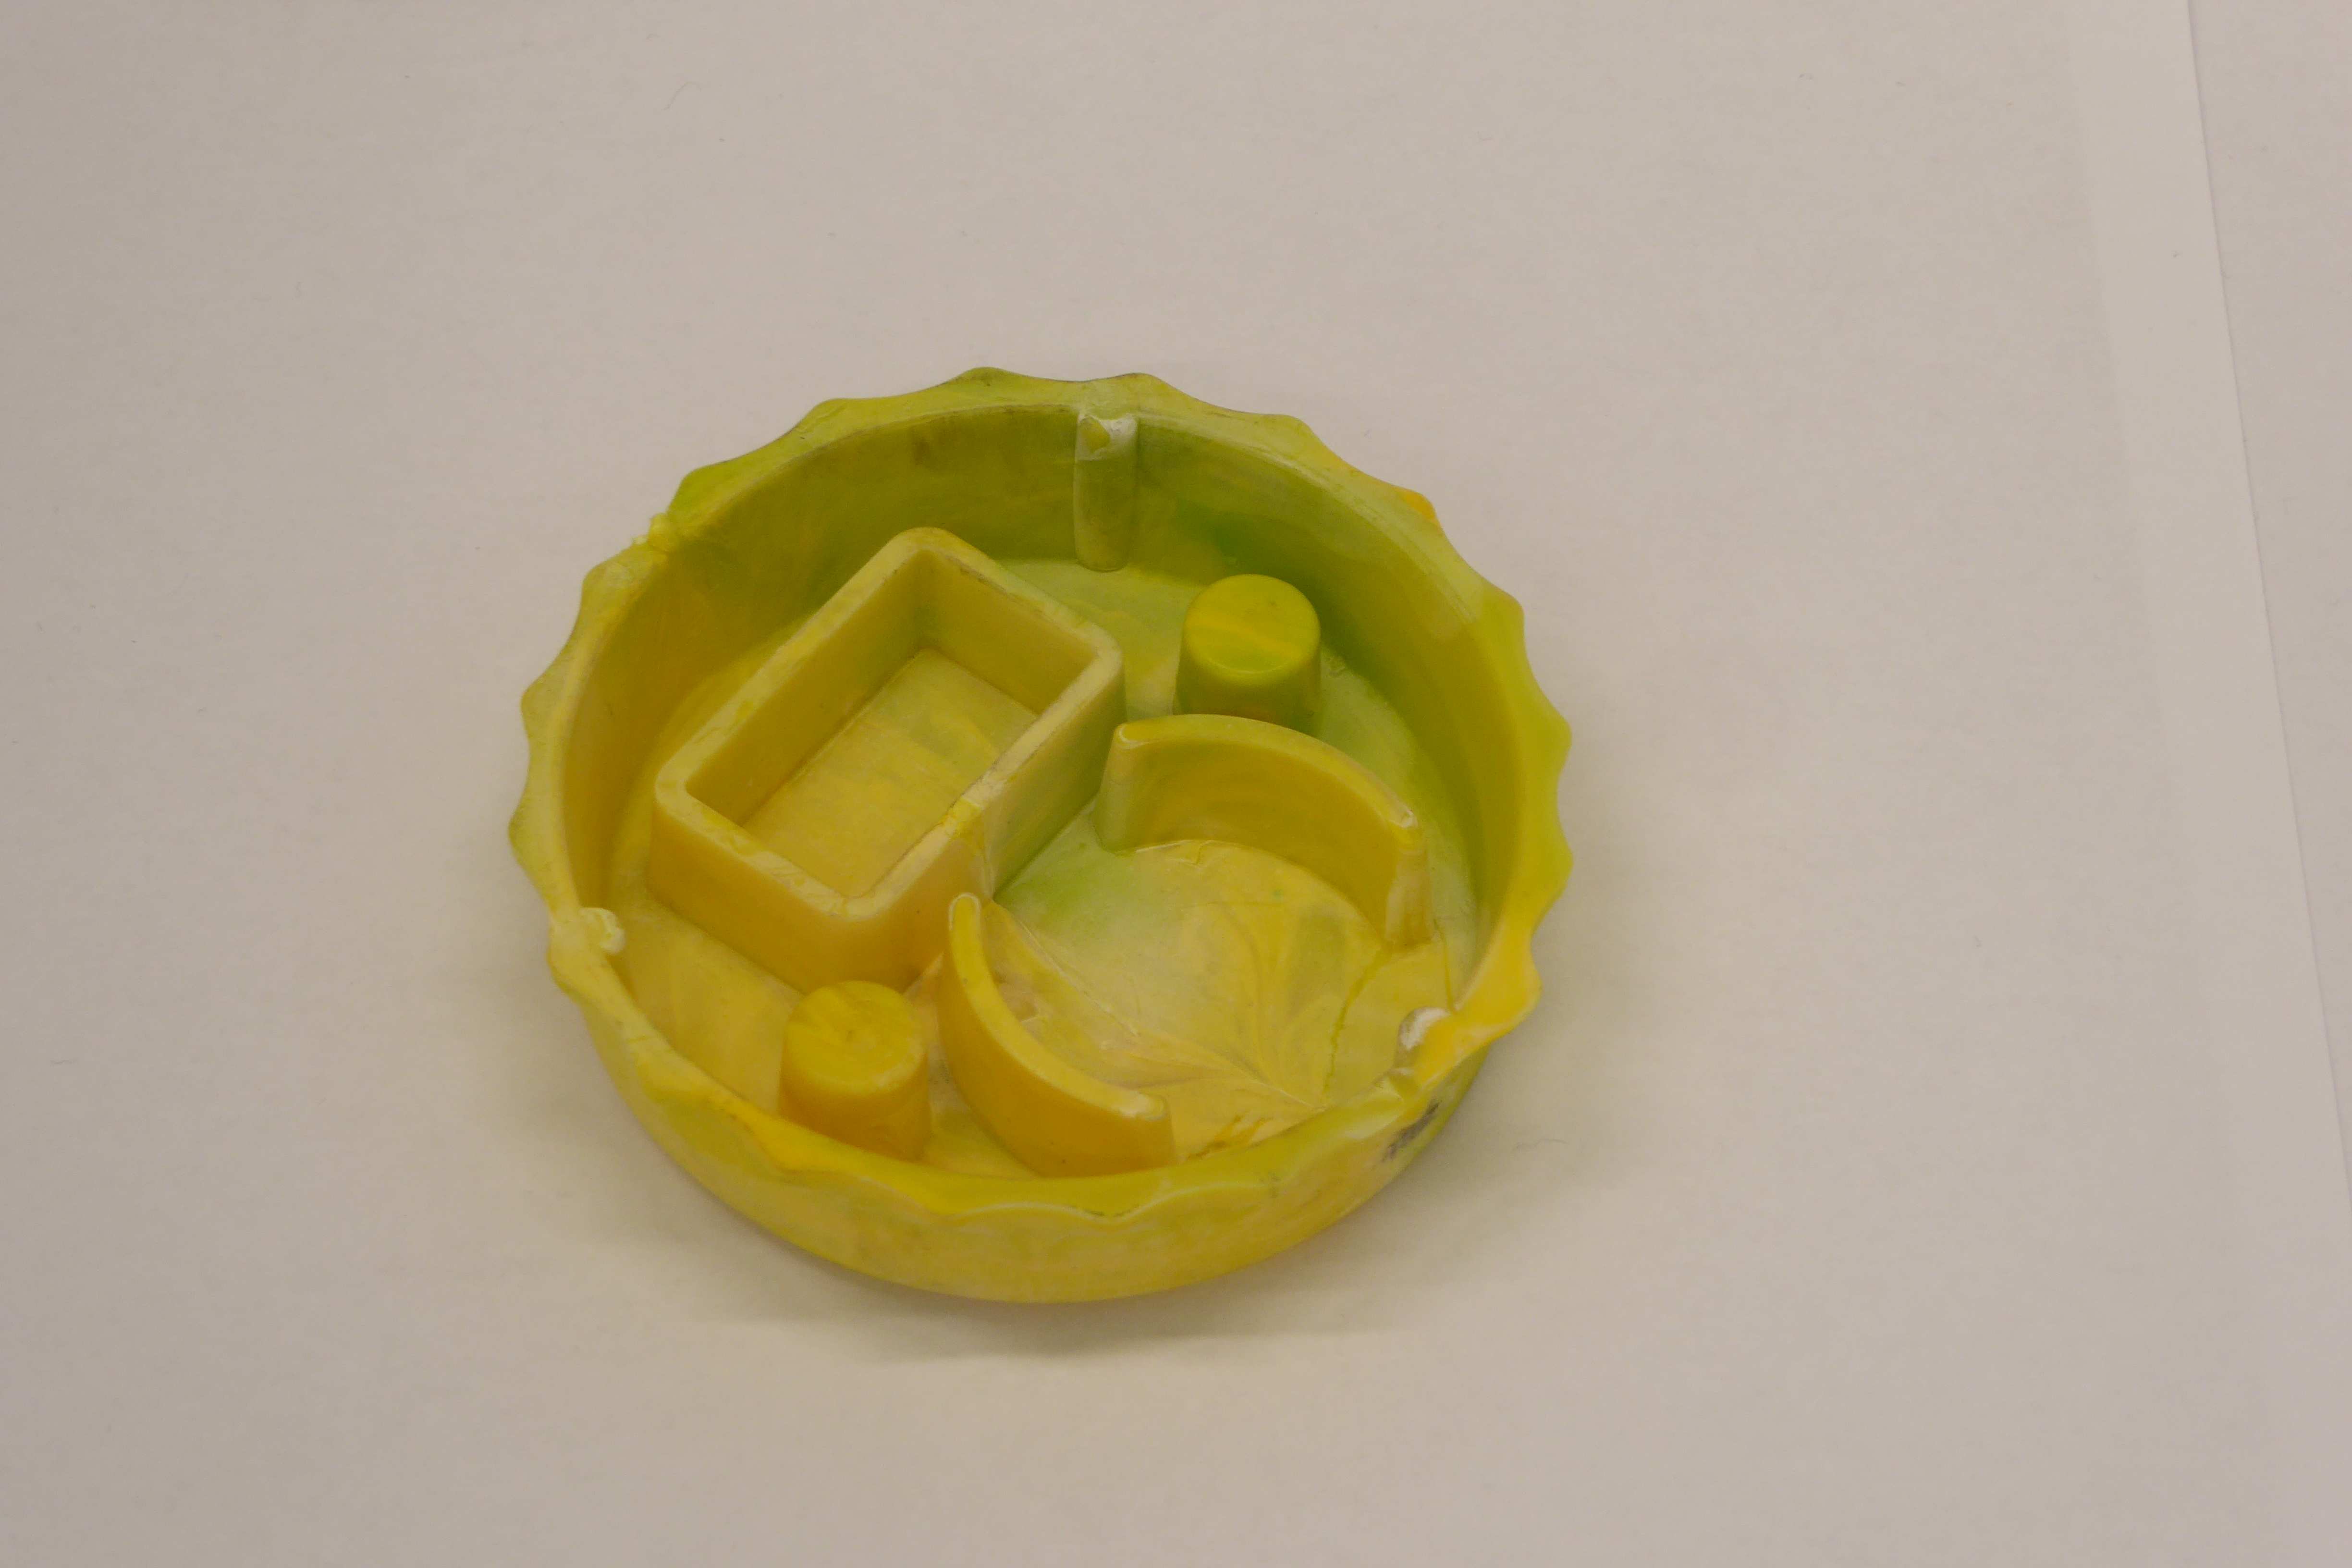
Label: Bottle Opener - Cover